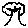
Label: tree